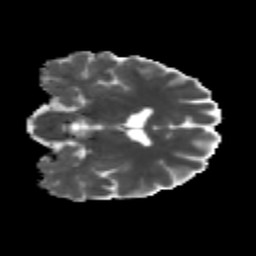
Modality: MD
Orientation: coronal
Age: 29
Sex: male
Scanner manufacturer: siemens
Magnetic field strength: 3 T
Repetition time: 3.5 s
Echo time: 0.113 s